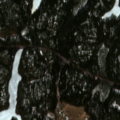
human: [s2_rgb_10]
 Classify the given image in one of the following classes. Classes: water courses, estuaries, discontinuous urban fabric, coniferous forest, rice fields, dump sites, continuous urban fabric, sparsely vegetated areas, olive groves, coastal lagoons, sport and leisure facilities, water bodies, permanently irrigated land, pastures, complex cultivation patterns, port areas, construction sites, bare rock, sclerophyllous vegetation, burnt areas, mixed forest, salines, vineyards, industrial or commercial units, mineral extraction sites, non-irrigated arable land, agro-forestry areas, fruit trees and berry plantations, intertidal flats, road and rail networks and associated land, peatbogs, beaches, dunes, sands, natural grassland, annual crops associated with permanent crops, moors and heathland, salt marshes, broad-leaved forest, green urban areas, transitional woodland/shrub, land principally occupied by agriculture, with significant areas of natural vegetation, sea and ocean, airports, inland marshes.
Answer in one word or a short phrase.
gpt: sport and leisure facilities, coniferous forest, mixed forest